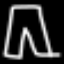
Label: pants